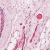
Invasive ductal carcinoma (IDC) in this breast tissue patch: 0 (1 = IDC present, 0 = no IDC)